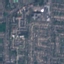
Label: Residential